Interaction volume radius: 10 \u00c5
Interaction volume height: 40 \u00c5
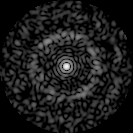
Disorder parameter: 0.8354